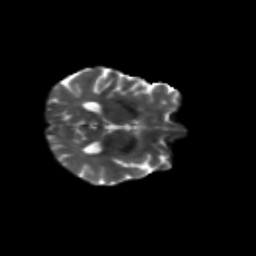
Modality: T2w
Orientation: axial
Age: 64
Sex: female
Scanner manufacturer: siemens
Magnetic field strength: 3 T
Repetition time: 4.71 s
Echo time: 0.0906 s